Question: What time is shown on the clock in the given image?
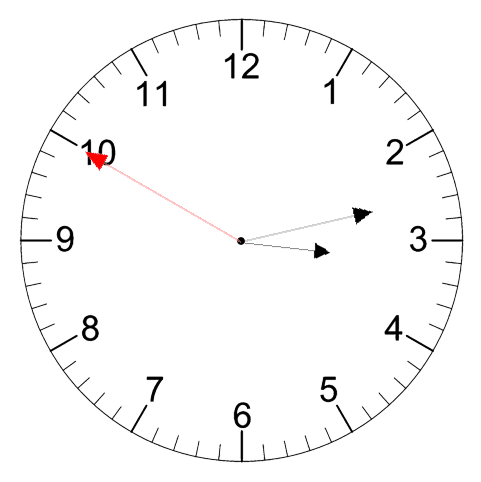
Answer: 03:12:50